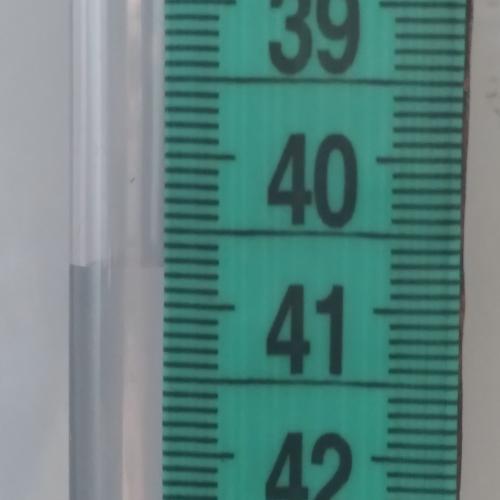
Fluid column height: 40.8 cm